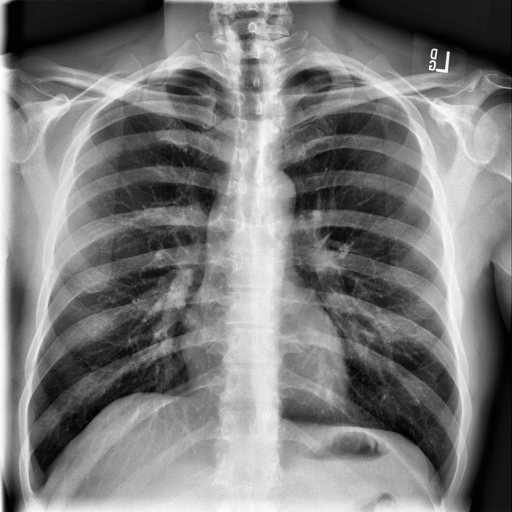
Finding: NORMAL